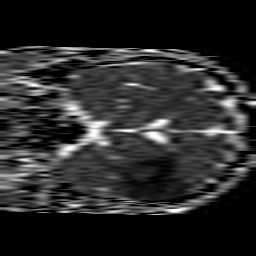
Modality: ADC
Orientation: coronal
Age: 47
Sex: male
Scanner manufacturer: philips
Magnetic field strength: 1.5 T
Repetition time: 3.639 s
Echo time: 0.09255 s